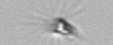
Label: Calciopappus